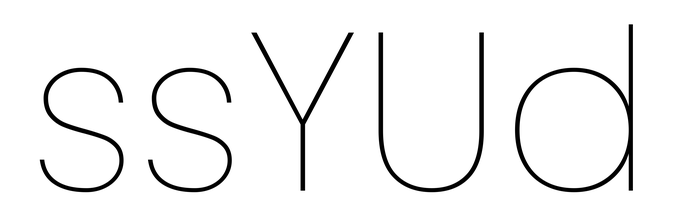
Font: Poppins-Thin